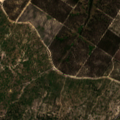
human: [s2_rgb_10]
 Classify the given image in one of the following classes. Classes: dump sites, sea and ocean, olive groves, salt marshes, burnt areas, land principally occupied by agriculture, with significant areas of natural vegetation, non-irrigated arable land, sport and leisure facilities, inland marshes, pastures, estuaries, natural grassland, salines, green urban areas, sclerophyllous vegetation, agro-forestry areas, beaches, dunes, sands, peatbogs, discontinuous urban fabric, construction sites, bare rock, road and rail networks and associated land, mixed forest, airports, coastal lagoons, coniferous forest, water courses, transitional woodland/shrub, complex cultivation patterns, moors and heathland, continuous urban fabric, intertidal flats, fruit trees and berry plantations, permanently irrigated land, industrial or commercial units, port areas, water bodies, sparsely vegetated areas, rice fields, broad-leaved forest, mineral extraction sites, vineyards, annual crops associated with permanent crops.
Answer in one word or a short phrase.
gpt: continuous urban fabric